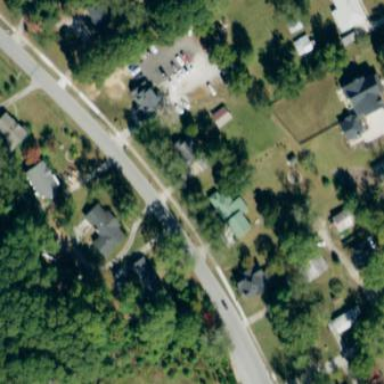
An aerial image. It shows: This residential area consists of single-family homes.